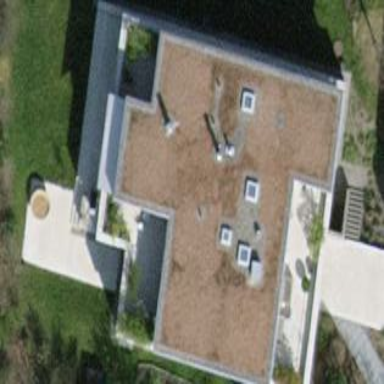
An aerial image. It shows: Building with apartments and flat roof.